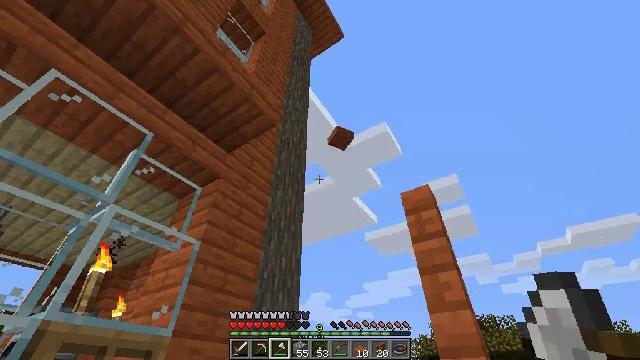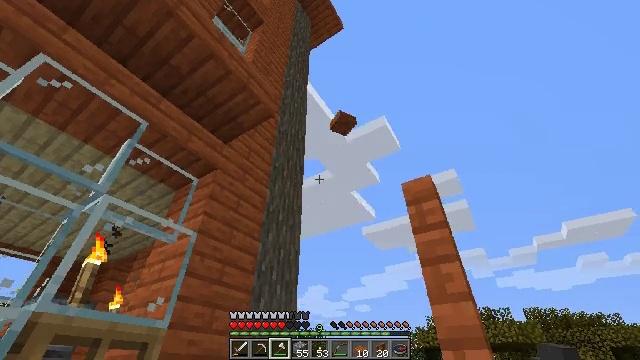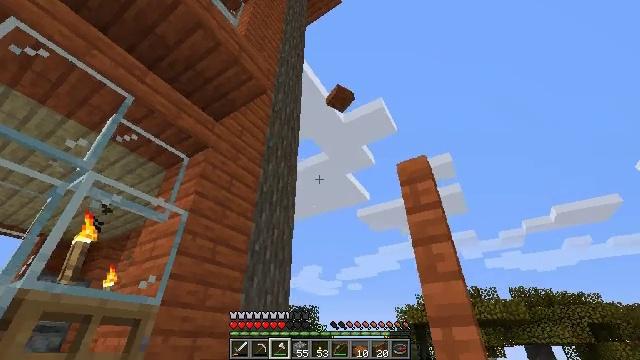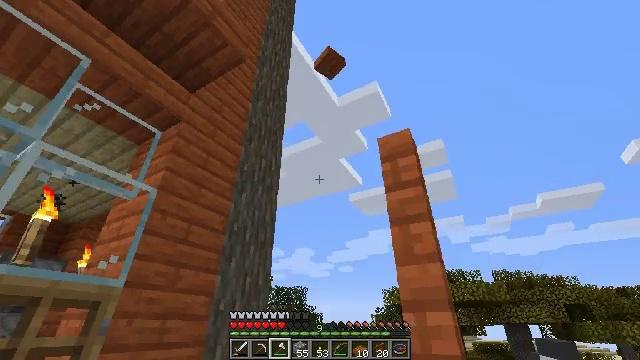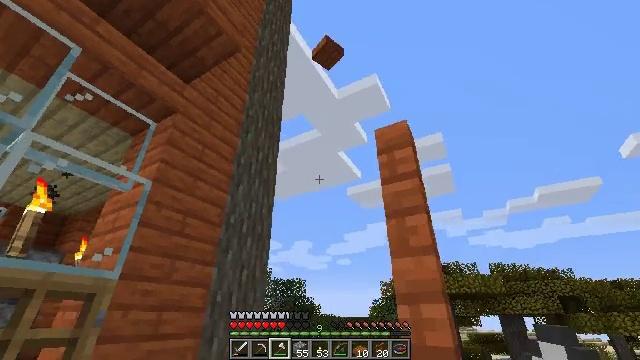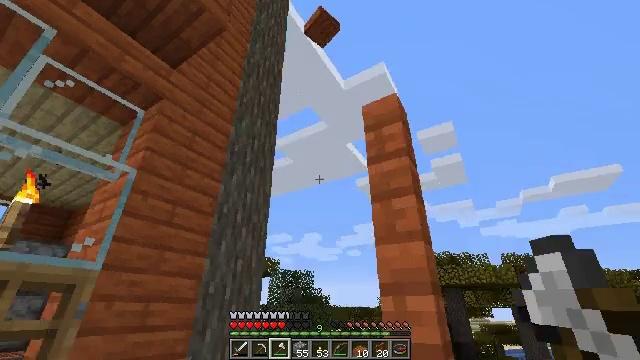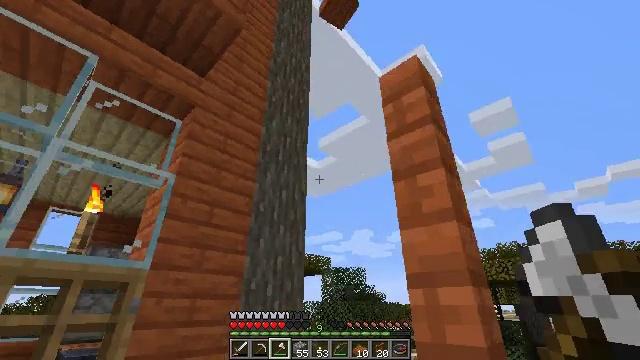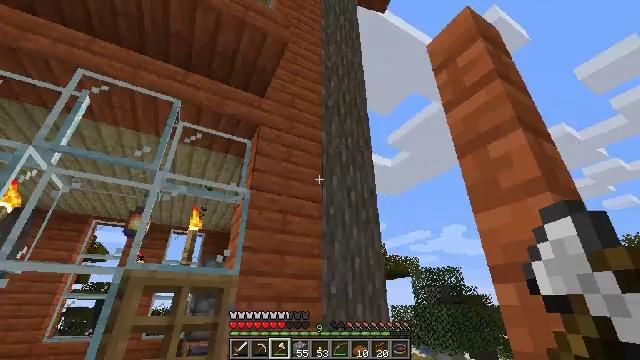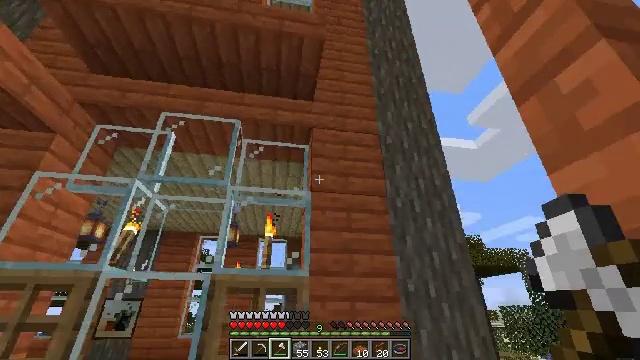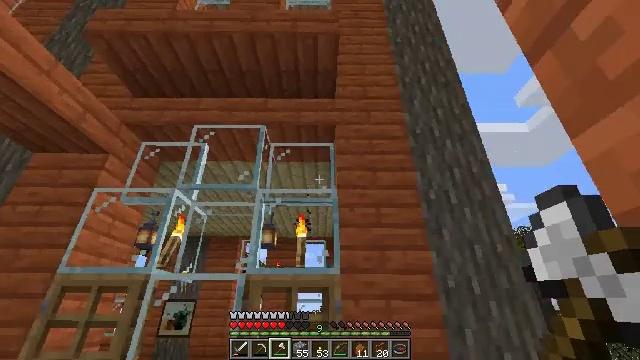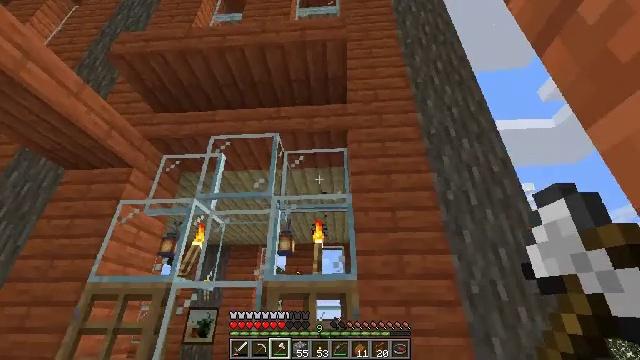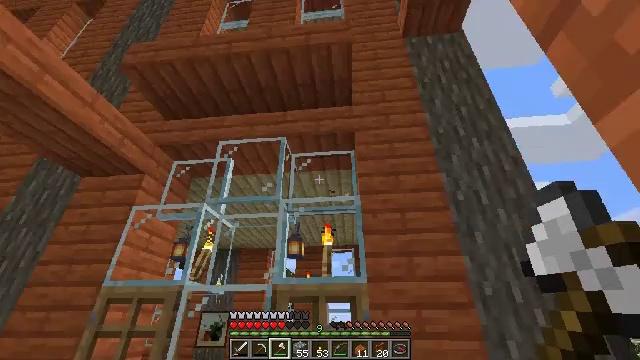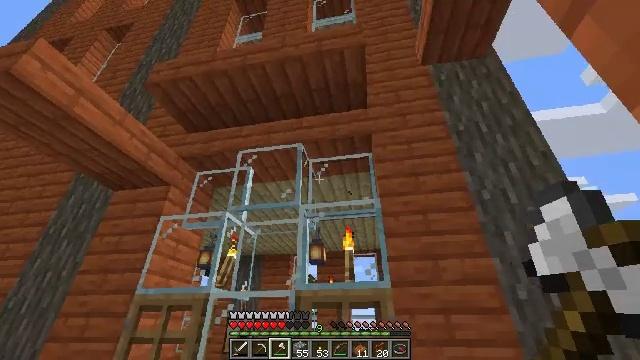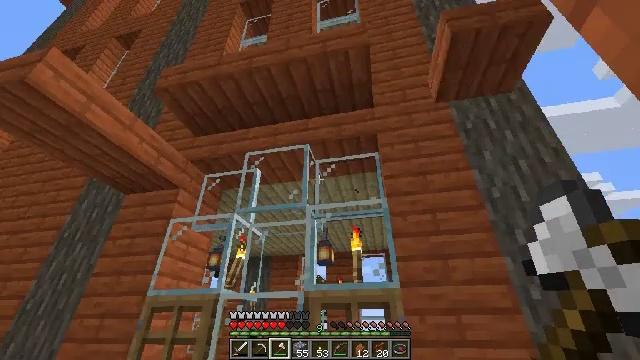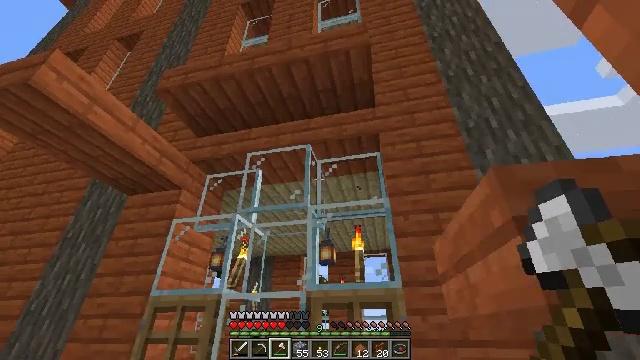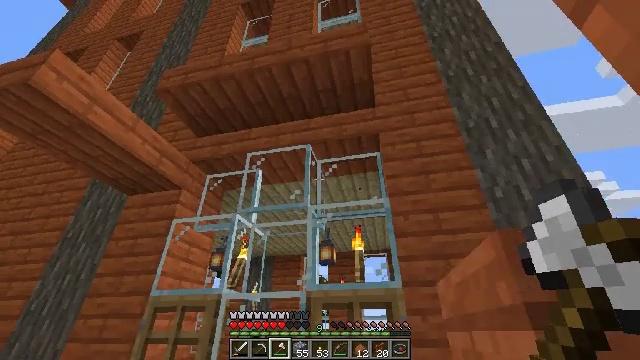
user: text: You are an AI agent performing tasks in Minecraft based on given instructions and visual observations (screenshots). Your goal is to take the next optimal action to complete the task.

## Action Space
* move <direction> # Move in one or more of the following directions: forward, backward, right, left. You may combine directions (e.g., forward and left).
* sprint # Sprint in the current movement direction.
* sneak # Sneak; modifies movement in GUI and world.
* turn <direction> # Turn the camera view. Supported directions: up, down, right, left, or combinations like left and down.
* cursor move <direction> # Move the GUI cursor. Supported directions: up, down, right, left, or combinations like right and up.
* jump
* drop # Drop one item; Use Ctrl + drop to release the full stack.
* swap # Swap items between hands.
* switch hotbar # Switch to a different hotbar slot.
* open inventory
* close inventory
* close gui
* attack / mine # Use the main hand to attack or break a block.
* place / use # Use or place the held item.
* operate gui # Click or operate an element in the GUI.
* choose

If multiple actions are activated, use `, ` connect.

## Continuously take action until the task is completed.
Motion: motion action
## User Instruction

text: Break the acacia slab from the floor.
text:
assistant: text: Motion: move forward, turn down
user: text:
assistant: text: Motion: move forward and move right, turn right and down
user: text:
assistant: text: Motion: move forward and move right, turn right and down
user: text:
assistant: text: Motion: move forward and move right, turn down
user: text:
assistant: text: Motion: move forward and move right, turn left and down
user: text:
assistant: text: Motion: move forward and move right, turn left
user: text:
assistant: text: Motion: move forward and move right, turn left
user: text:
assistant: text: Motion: turn left
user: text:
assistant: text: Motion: turn left
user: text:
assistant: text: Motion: turn left and up
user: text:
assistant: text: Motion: turn left
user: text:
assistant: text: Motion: turn left and up
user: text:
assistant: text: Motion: turn left
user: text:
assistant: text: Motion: no_op
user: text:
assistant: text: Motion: no_op
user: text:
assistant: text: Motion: no_op
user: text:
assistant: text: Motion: no_op
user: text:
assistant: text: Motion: no_op
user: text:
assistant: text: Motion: turn left and down
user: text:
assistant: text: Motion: turn left
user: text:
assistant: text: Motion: turn left
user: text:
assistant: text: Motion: no_op
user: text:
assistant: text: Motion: no_op
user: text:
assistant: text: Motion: turn left
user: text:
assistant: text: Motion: no_op
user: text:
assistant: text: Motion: no_op
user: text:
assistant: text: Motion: no_op
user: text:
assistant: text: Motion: no_op
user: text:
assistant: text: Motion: no_op
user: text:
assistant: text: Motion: move forward and move left, turn up